Question: I've been trying to solve this problem for a while. A M x N grid is given and we've to find number to paths from top left corner to bottom right corner.
Simple problem though; there are many solutions as well. Here're the details.
<URL>
<URL>
I solved this problem in Java, and wrote one more solution in Python. Now I want to modify the previous solution with Memoized table so that the final answer gets collected at the bottom right cell. Value of a cell is the sum of its right and left adjacent cells.

Here's the code I can't debug:-
'''
class Solution:
#Actual Recursive function
def paths(self,row,col):
if row == 0 or col == 0:
self.Mat[row][col] = 1
return 1
self.Mat[row][col-1] = self.paths(row, col-1)
self.Mat[row-1][col] = self.paths(row-1, col)
self.Mat[row][col] = self.Mat[row][col-1] + self.Mat[row-1][col]
return self.Mat[row][col]
# Driver Function. This will be called
def uniquePaths(self, A, B):
self.Mat = [[-1]*B]*A
ans = self.paths(A-1, B-1)
return self.Mat[A-1][B-1]
'''
And here is my previous solution that works - But doesn't use memoized table.
'''
class OldSolution:
def paths(self,row,col):
if row==0 or col==0:
return 1
elif row<0 or col<0:
return 0
elif row >0 and col > 0:
return self.paths(row-1,col) + self.paths(row,col-1)
def uniquePaths(self, A, B):
Mat = [ [-1] * B ] *A
return self.paths(A-1, B-1)
sol = OldSolution()
print sol.uniquePaths(3,3) # Prints 6
'''
Test Cases:-
3, 3 = 6
15, 9 = 319770
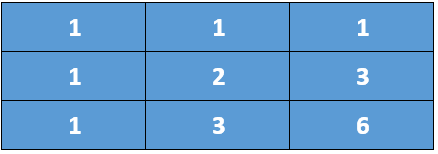
Answer: The issue is with the initialization of the matrix. You essentially create the same row duplicated in every column so when you update a cell, all corresponding cells in all columns get updated.
Instead of:
'''
self.Mat = [[-1]*B]*A
'''
Use:
'''
self.Mat = [[-1 for i in range(B)] for j in range(A)]
'''